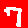
Digit: 7